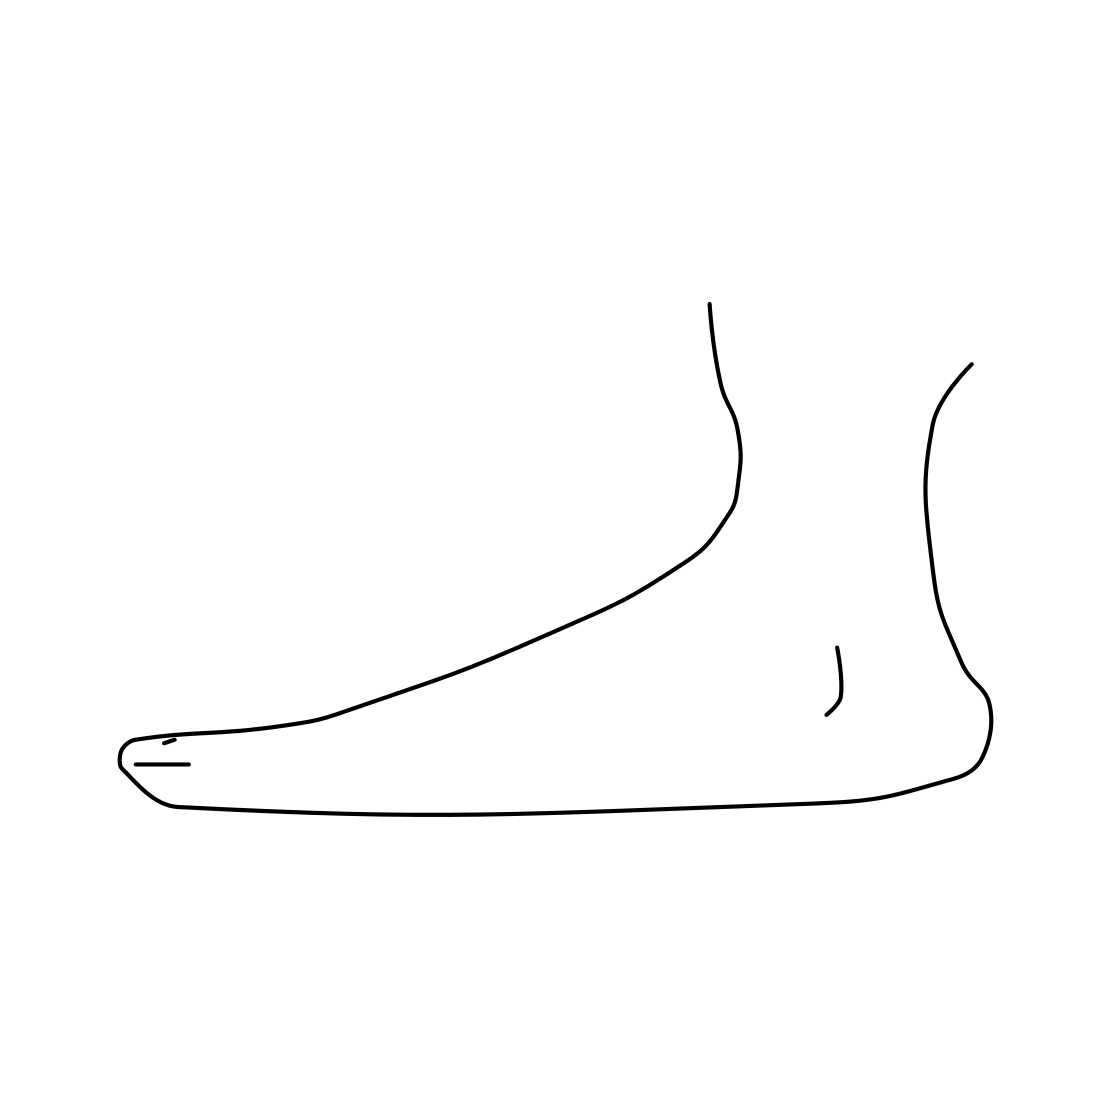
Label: foot